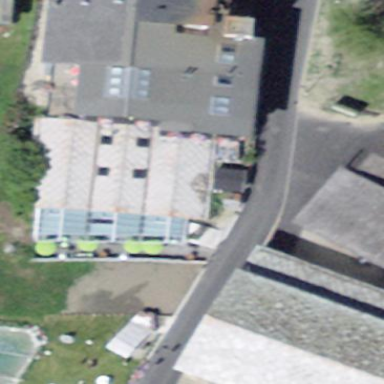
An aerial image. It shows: Hotel building.